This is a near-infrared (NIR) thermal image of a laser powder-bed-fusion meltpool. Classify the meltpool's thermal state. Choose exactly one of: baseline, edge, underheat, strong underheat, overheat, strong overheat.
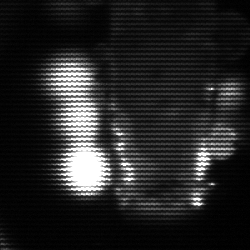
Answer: strong underheat